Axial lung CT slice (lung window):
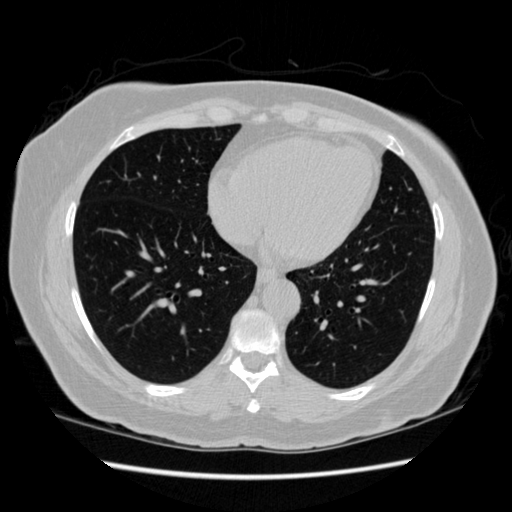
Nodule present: no